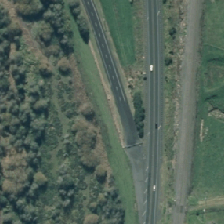
Land cover: deciduous_hardwood